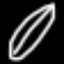
Label: leaf